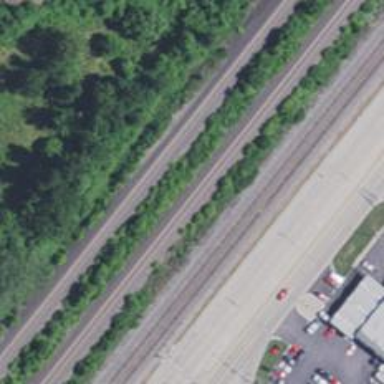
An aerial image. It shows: Railway track.